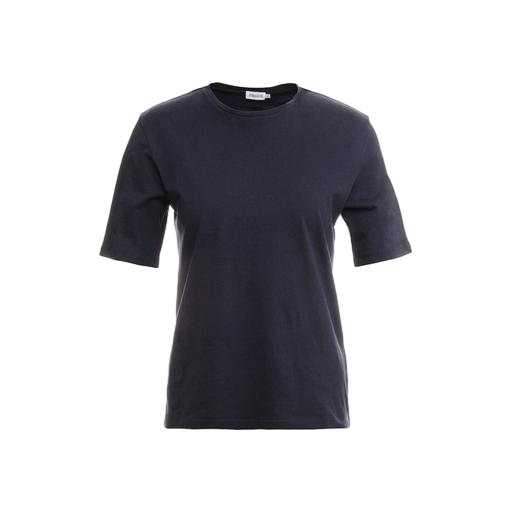
mid t-shirt, boxy fit t-shirt, shortsleeved t-shirt, white background